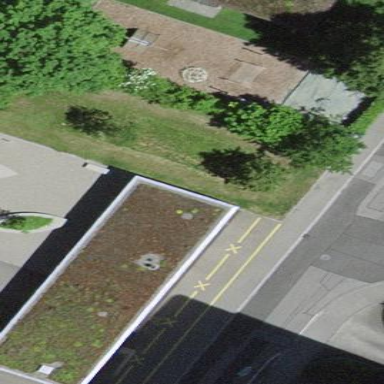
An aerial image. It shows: Flat roof building used for parking.